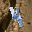
Label: 4